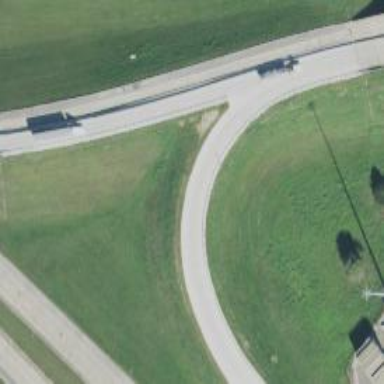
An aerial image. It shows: Primary link highway.